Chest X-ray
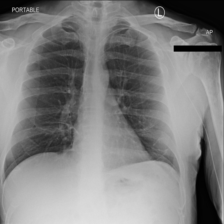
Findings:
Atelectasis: positive
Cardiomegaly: negative
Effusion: negative
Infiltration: negative
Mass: negative
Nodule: negative
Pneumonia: negative
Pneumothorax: negative
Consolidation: negative
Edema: negative
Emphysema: negative
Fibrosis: negative
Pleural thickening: negative
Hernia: negative